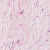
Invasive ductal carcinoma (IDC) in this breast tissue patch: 0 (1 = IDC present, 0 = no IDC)